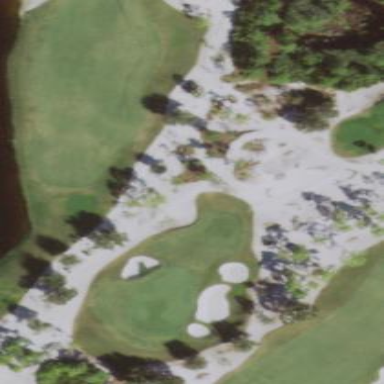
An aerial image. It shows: Rough area on grassy golf course.